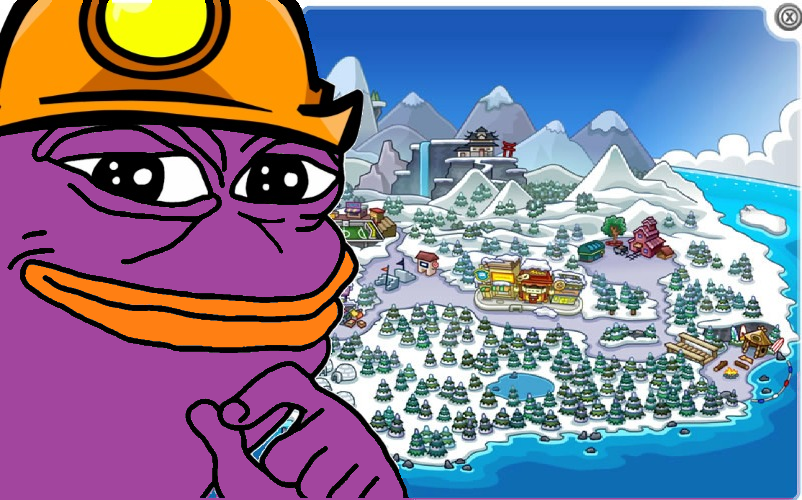
Label: 5_Wojak_with_Background